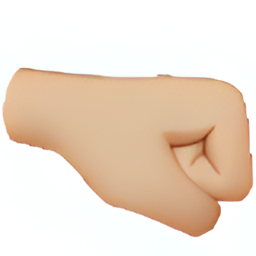
Name: right facing fist
Emoji: 🤜🏼
Group: People & Body
Sub-group: hand-fingers-closed